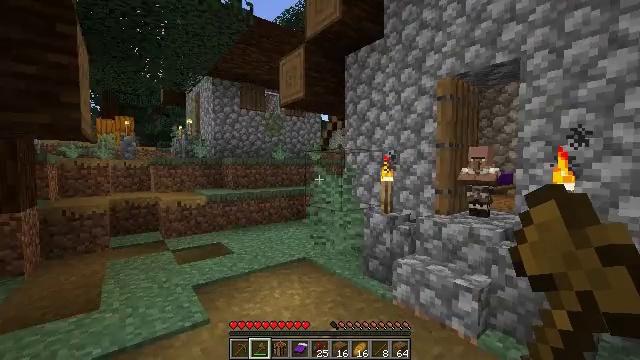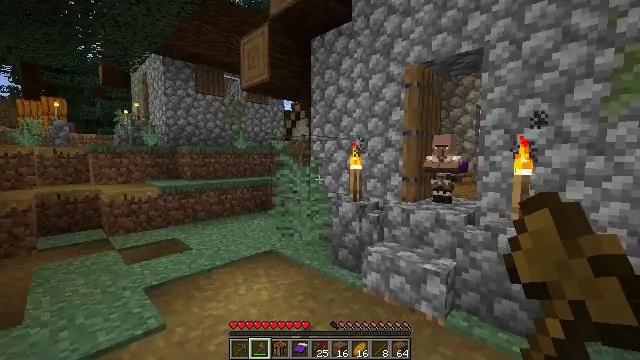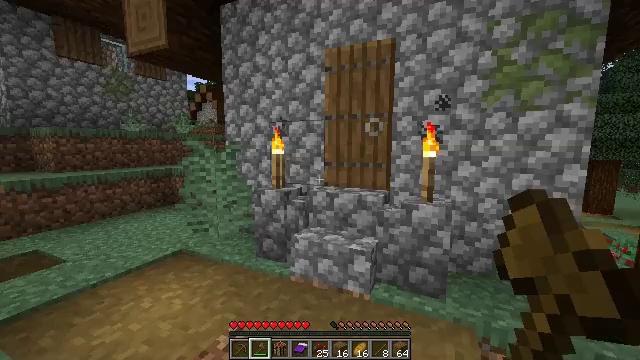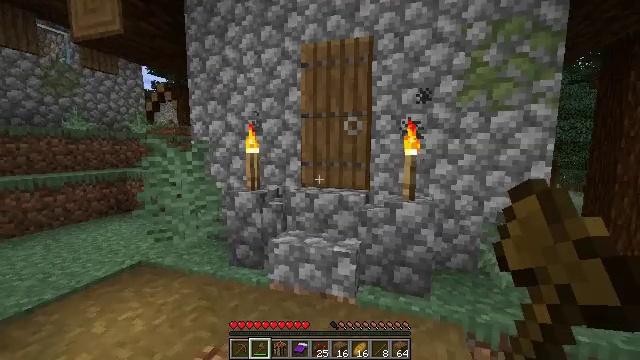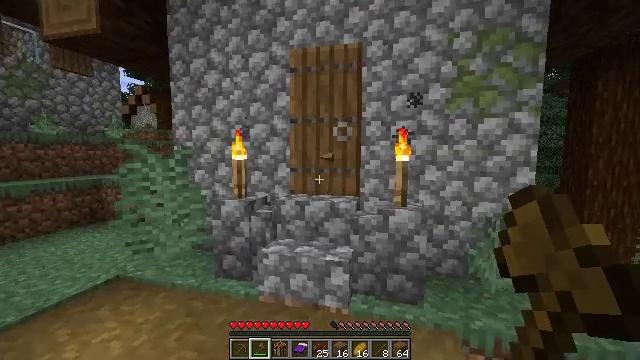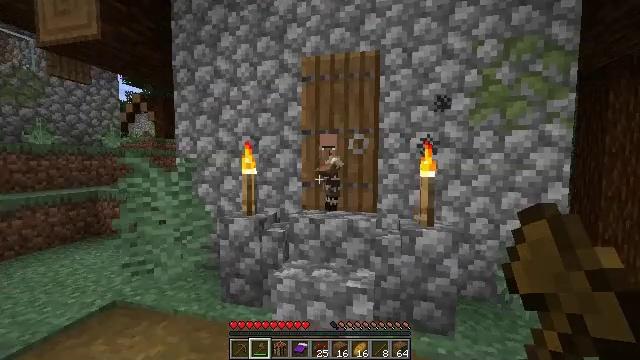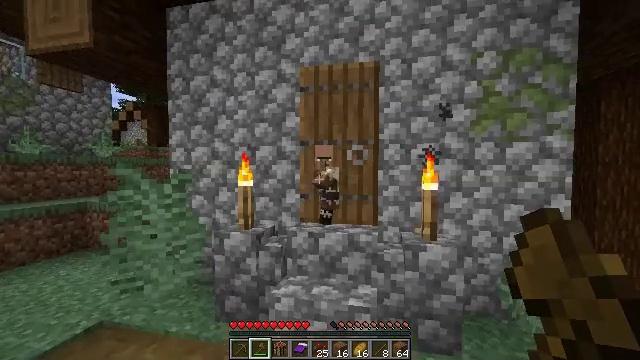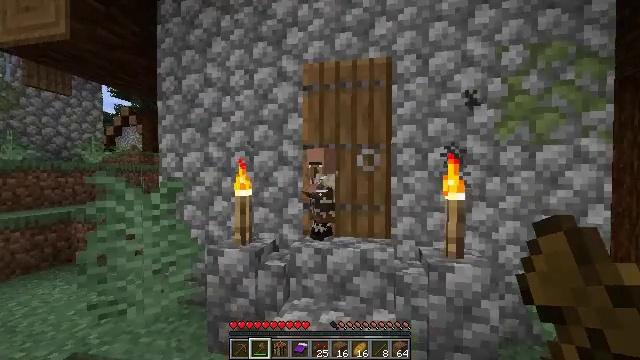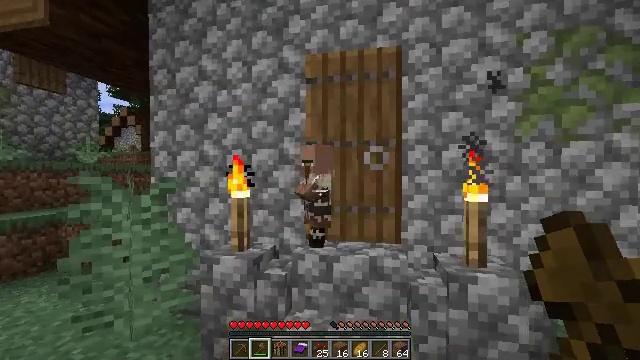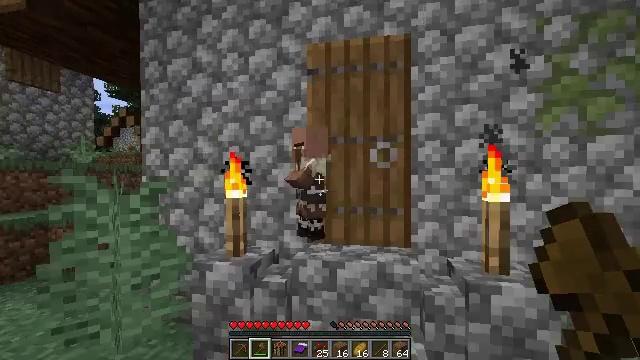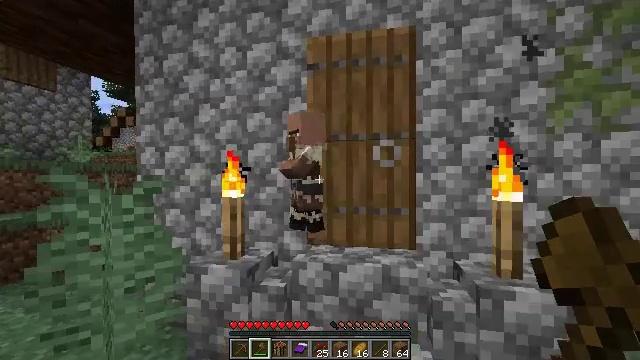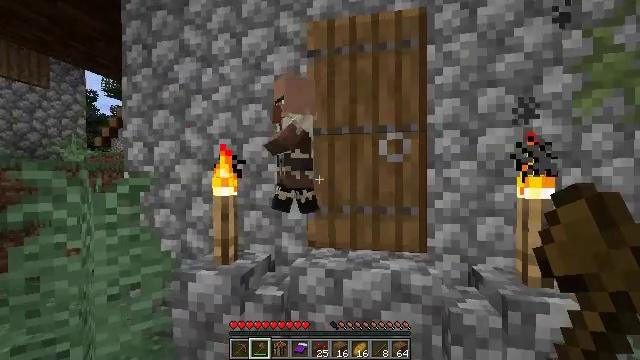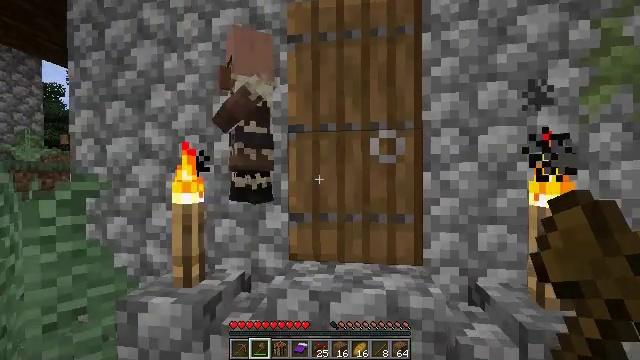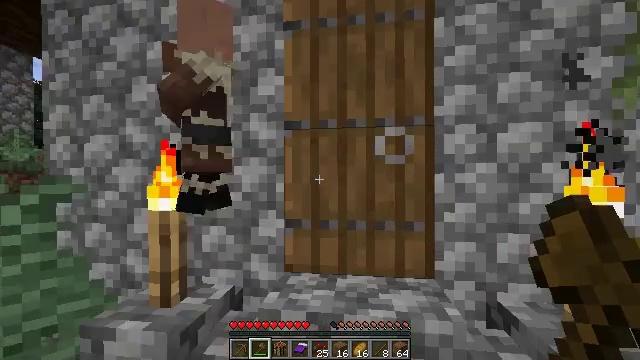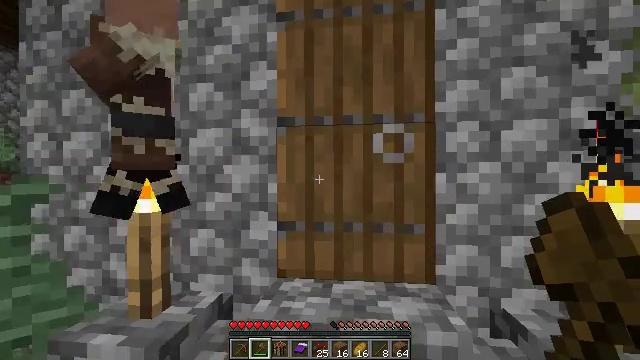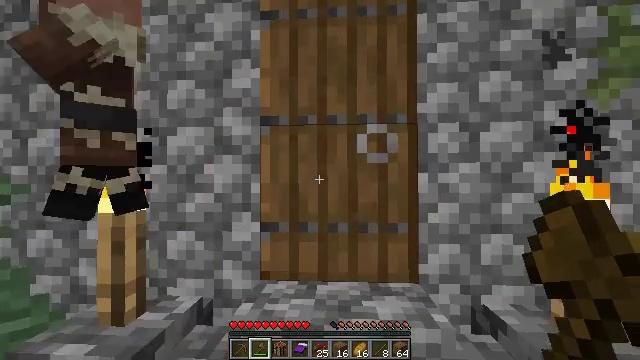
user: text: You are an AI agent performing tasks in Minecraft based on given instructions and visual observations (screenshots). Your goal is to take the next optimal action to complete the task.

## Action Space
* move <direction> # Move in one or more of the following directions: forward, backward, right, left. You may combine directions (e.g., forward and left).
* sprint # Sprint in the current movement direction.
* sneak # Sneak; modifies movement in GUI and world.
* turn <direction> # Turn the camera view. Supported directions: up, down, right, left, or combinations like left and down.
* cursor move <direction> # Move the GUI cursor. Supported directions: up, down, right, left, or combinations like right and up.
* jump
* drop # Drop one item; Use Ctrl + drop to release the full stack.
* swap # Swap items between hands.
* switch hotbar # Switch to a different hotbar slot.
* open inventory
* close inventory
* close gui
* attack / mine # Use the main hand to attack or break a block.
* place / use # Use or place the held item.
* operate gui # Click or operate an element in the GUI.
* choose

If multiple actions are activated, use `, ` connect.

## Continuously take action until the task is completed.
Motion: motion action
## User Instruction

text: Break the large fern to clear the space.
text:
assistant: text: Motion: move forward, turn right and down
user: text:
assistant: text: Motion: move forward and move left, turn right and down
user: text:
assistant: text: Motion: move forward and move left, turn right
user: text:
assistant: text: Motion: move forward and move left, turn right and up
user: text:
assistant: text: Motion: move forward, turn up
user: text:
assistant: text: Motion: move forward, turn right and up
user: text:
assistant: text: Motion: move forward, turn up
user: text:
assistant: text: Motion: move forward
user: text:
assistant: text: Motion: move forward
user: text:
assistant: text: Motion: move forward
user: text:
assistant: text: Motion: move forward
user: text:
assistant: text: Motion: move forward, turn right
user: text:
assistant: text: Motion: no_op
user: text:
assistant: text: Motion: no_op
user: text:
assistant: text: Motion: turn right
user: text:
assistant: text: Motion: turn right and up
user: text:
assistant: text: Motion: turn right
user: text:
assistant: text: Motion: use / place
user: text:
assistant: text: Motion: use / place
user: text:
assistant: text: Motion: move forward, use / place
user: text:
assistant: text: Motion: move forward
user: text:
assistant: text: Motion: move forward, turn down
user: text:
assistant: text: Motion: move forward, turn down
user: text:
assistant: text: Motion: move forward, turn down
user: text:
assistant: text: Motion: move forward, turn left and down
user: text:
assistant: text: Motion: move forward, turn left and down
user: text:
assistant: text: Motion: move forward, turn left and down
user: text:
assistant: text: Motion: move forward, turn left and down
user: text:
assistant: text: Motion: move forward, turn down
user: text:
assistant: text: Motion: move forward, turn left and down